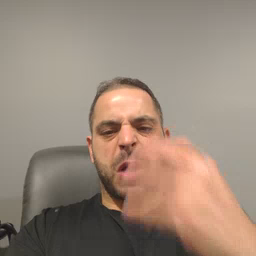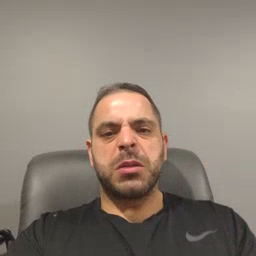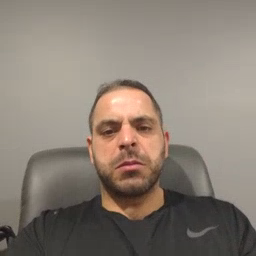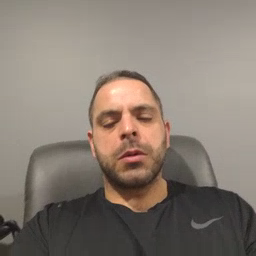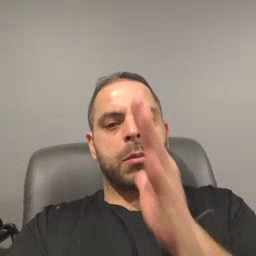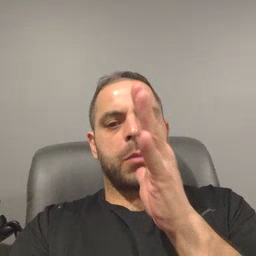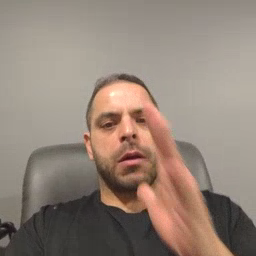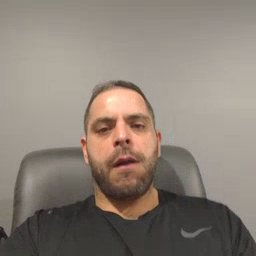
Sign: mom